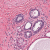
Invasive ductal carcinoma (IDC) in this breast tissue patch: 0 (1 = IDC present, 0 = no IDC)